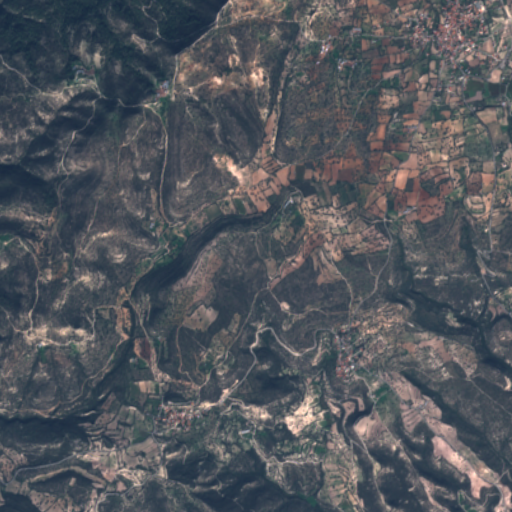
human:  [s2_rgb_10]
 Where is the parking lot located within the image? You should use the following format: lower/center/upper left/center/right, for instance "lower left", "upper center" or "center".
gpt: The parking lot is located in the upper right of the image.
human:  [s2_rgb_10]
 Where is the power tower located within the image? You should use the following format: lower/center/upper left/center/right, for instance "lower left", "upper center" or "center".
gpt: The power tower is located in the lower of the image.
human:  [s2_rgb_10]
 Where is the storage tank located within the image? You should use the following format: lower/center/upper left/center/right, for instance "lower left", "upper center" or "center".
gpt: The storage tank is located in the lower left of the image.
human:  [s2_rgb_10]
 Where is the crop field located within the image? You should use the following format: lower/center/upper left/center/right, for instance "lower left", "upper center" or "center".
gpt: There is no crop field in the image.